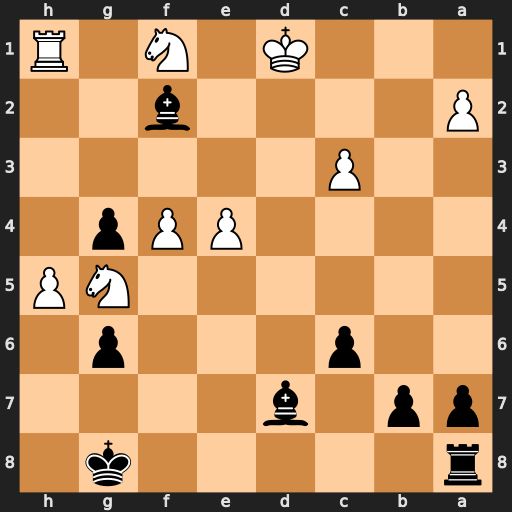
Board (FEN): r5k1/pp1b4/2p3p1/6NP/4PPp1/2P5/P4b2/3K1N1R
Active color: b
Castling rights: -
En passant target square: -
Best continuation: g3 Nxg3 Bxg3